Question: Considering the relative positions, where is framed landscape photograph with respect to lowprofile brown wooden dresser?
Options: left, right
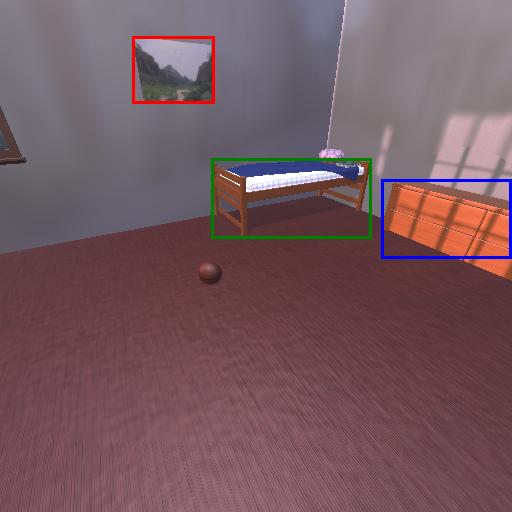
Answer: left